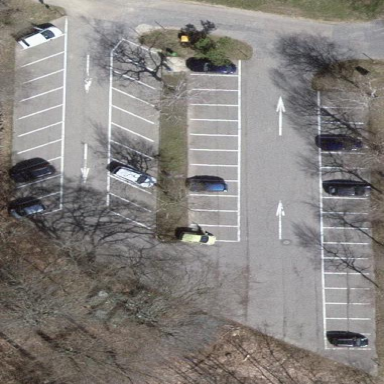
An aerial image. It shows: Parking area with surface.